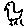
Label: bird